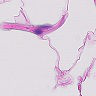
Metastatic tissue present: no